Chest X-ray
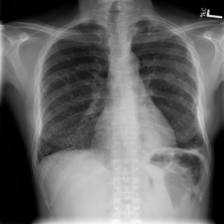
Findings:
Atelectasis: negative
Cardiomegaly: negative
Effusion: negative
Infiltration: negative
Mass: negative
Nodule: negative
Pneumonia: negative
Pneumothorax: negative
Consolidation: negative
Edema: negative
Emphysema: negative
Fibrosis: negative
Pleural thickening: negative
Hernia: negative